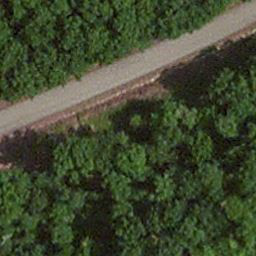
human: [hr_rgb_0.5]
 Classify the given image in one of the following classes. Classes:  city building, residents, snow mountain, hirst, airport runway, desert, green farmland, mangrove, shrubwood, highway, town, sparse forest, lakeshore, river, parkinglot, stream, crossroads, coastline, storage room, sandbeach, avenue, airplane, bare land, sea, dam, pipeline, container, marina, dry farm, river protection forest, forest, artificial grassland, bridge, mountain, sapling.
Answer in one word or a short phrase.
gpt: avenue